The picture encodes a bearing's raw vibration samples as pixel intensities in a 2-D grid. Diagnose the bearing from this image, choosing from: normal, inner_race, outer_race, ball.
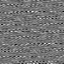
Answer: outer_race